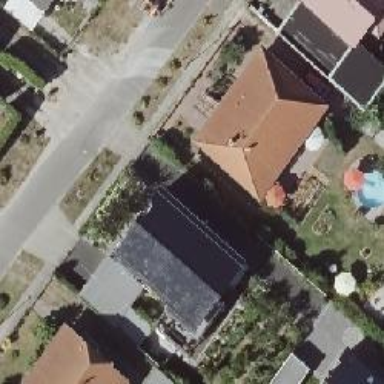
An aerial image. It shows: Detached building.